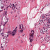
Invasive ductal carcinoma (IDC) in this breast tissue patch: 1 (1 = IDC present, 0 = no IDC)